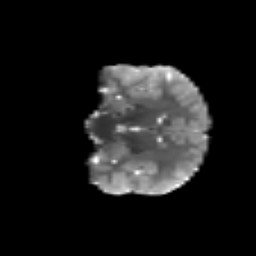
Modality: T2w
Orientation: coronal
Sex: male
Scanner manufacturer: siemens
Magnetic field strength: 3 T
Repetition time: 5 s
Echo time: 0.071 s